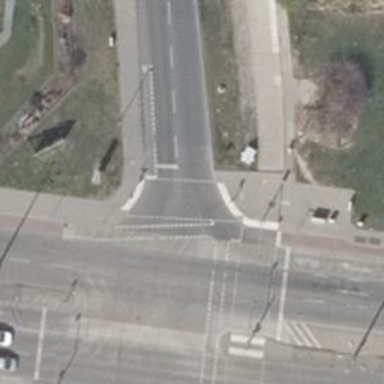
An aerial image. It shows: Road with traffic signals.